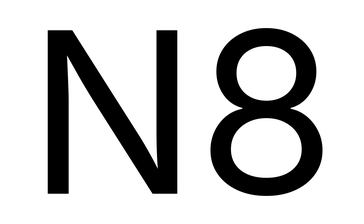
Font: Inter_Regular